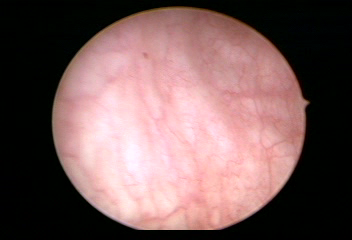
Modality: WLC
Class: Normal mucosa
Bladder cancer association: No